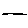
Label: line